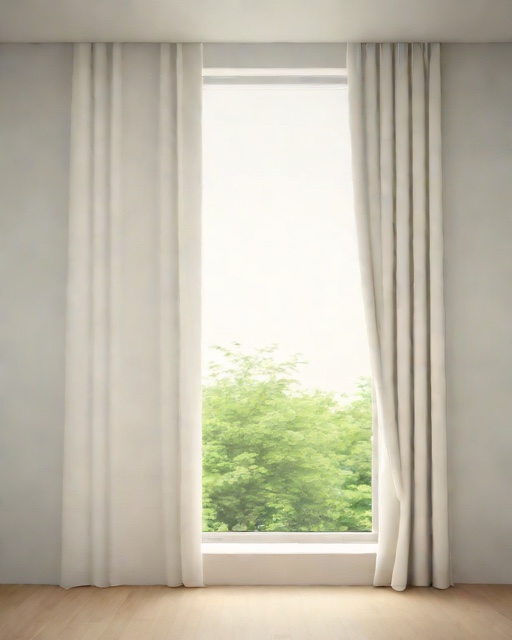
Category: Get Well